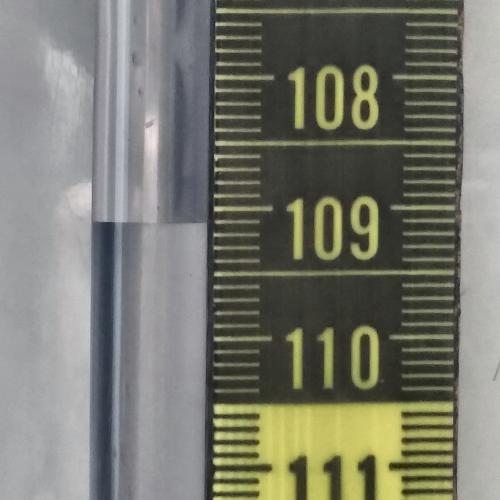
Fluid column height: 109.1 cm